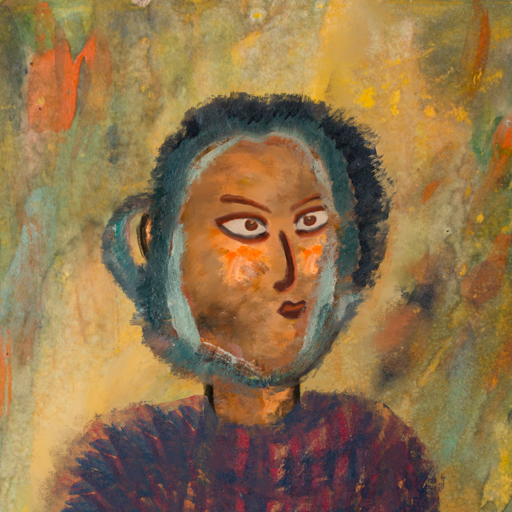
Background: Comrade, Head And Neck Side: Gypsy_Queen, Face Side: Roy_Bahadur, Bust: In_The_Sun, Hair Side: Boggyland, Head Accessory: Blank, Second Necklace: Blank, Necklace: Blank, Baby: Blank